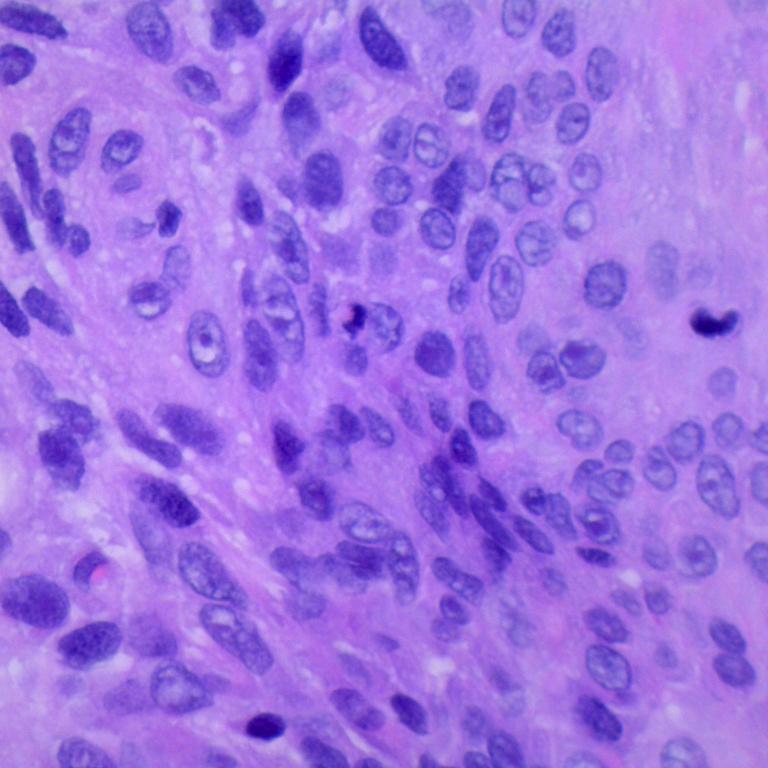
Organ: lung
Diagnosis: squamous carcinomas